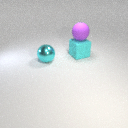
large cyan metal sphere in front of large cyan rubber cube